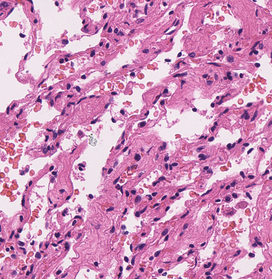
Tumor epithelial tissue: no
Tumor-associated stroma tissue: no
Normal tissue: yes